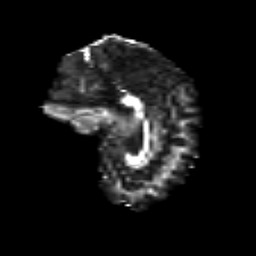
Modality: FA
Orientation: sagittal
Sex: male
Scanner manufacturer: siemens
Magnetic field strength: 3 T
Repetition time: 5 s
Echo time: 0.071 s